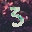
Label: 3